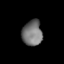
Tissue: lung
Cell type: Epithelial cells
Senescence score: 0.07729
Nuclear area (px): 498
Mean DAPI intensity: 116.215